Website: apple
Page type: billing-address
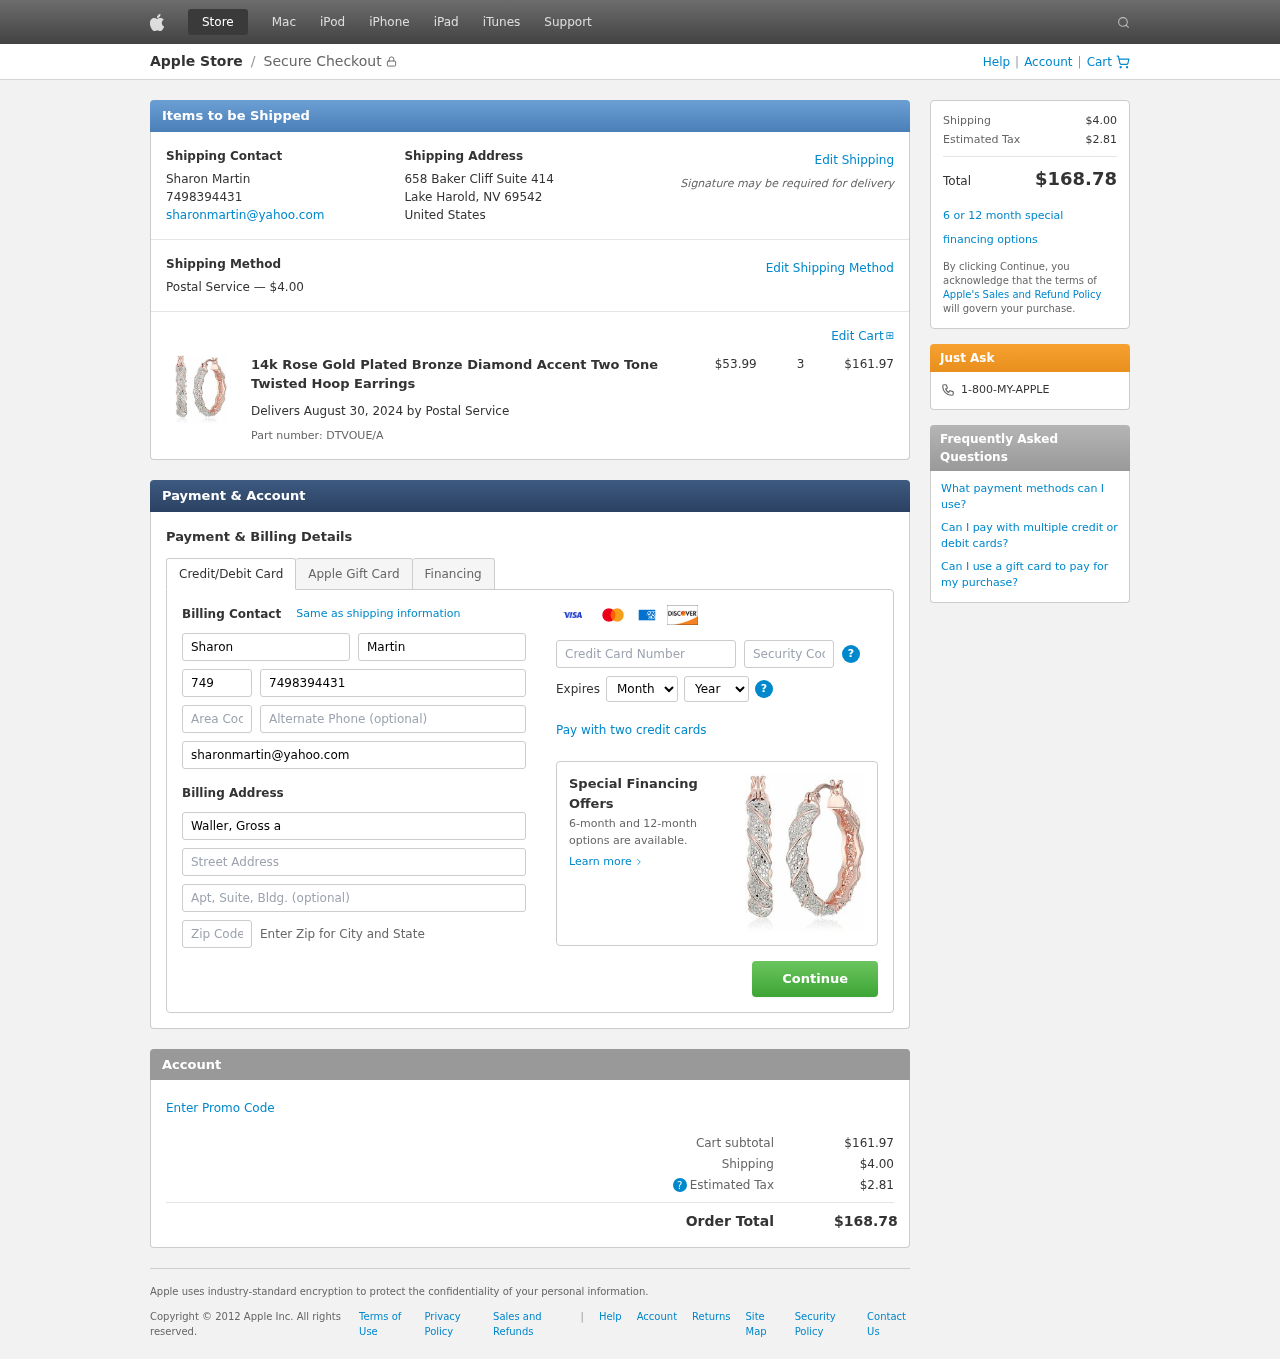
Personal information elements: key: PII_CARD_CVV
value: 909
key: PII_CARD_EXPIRY_MONTH
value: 09
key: PII_CARD_EXPIRY_YEAR
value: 28
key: PII_CARD_NUMBER
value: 2592 5580 9408 8389
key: PII_CITY_STATE_ZIP
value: Lake Harold, NV 69542
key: PII_COMPANY
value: Waller, Gross and Brown
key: PII_COUNTRY
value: United States
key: PII_EMAIL
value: sharonmartin@yahoo.com
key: PII_FIRSTNAME
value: Sharon
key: PII_FULLNAME
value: Sharon Martin
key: PII_LASTNAME
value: Martin
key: PII_PHONE
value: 7498394431
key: PII_PHONE_AREA
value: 749
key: PII_STREET
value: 658 Baker Cliff Suite 414
Product elements: key: PRODUCT1_NAME
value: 14k Rose Gold Plated Bronze Diamond Accent Two Tone Twisted Hoop Earrings
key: PRODUCT1_PRICE
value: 53.99
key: PRODUCT1_QUANTITY
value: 3
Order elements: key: ORDER_SHIPPING_COST
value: $4.00
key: ORDER_SUBTOTAL
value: $161.97
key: ORDER_DELIVERY_DATE
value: August 30, 2024
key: ORDER_PART_NUMBER
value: DTVOUE/A
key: ORDER_TAX
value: $2.81
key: ORDER_TOTAL
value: $168.78